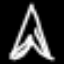
Label: The Eiffel Tower